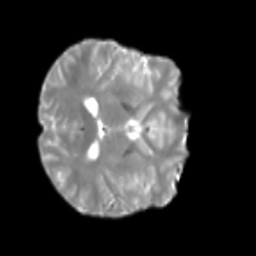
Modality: T2w
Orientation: axial
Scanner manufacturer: siemens
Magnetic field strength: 3 T
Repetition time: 4 s
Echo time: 0.0594 s